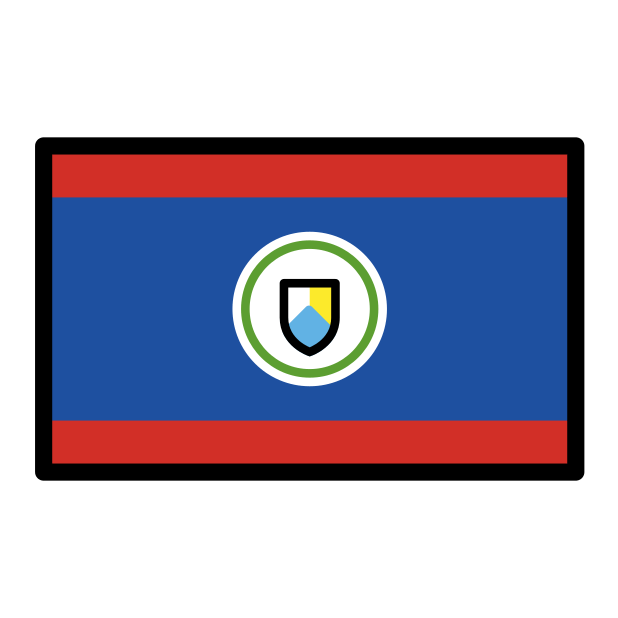
flag: Belize